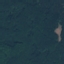
Land use / land cover class: Forest